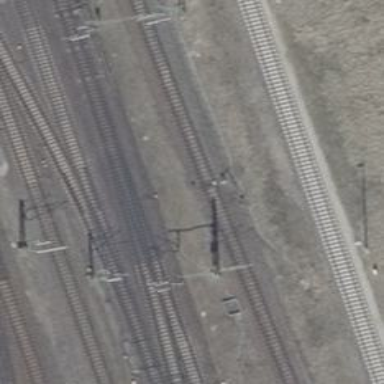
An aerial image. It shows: Railway track with contact line for electrification.